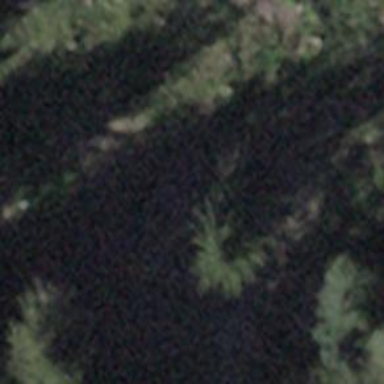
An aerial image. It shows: Evergreen needle-leaved tree.